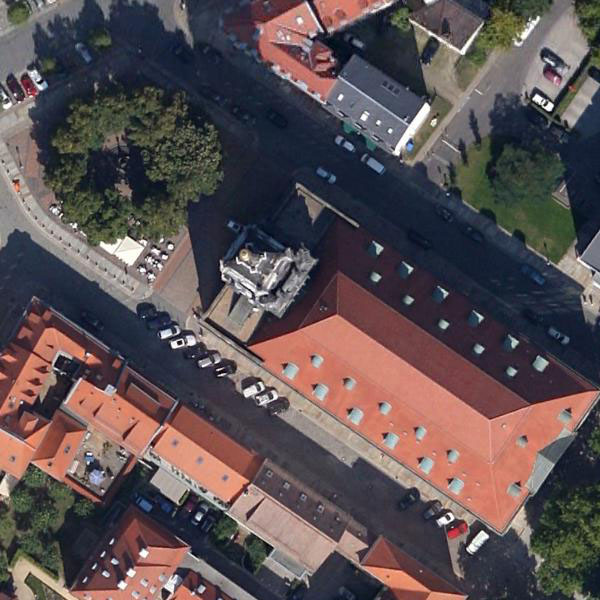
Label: Church